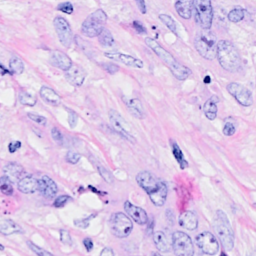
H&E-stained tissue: Breast